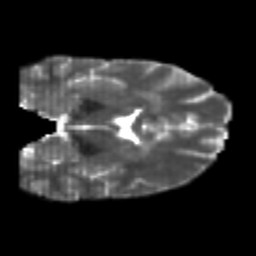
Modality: T2w
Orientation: coronal
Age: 25
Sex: male
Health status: healthy
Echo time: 0.074 s